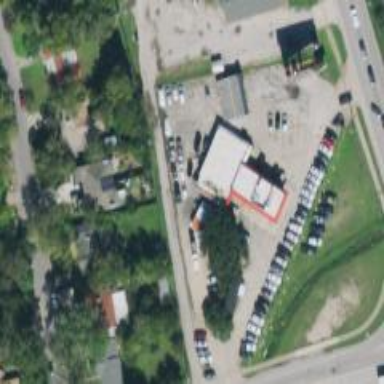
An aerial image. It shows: Car shop.